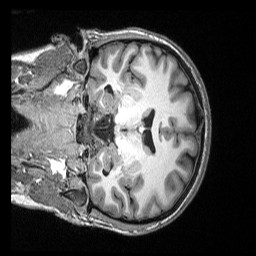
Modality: T1w
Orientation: coronal
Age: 23
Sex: female